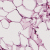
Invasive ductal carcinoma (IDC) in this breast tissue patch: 0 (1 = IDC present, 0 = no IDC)